Question: I'm using Fancybox plugin. (<URL>
there is an option to add "title" to each 'a' tag added and this add the title content below the image when user open it.
'''
<a class="fancybox" rel="gallery2" href="img/img.jpg" title="type here the text that should be under the image">
<img src="img/LogosC_11.png" />
</a>
'''
Is there a way to setup so part of the title will be clickable?
attach is an example of what I need.

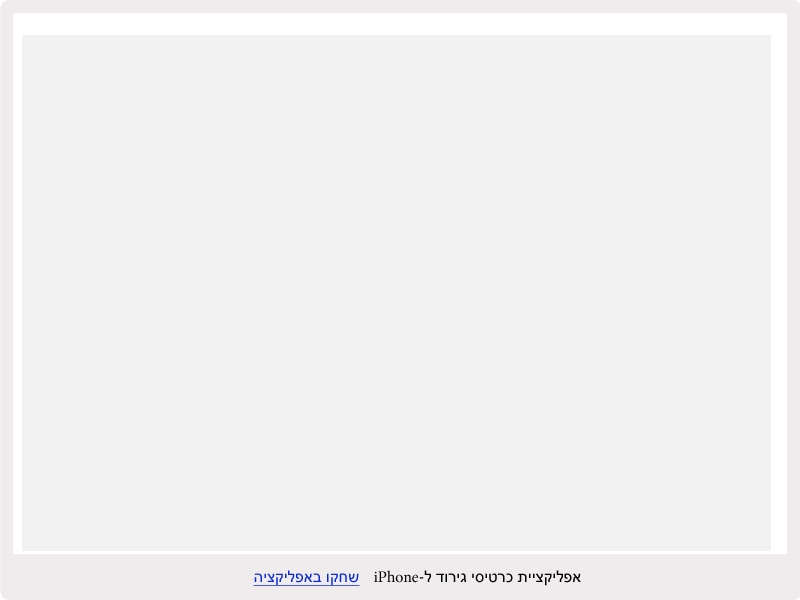
Answer: I got it to work by adding the title to the '<a>' in jquery.
<URL>
'''
$('a').attr('title','<a href="/">go home fancybox</a>, you're drunk.');
'''
rather than hacking the title into the html itself.